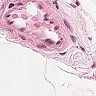
Metastatic tissue present: no